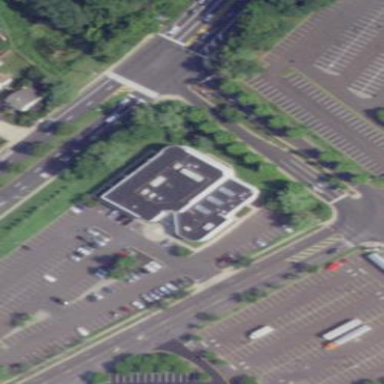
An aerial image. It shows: Building used as fitness center.